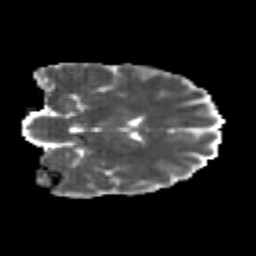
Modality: MD
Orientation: coronal
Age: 24
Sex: female
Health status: healthy
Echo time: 0.074 s